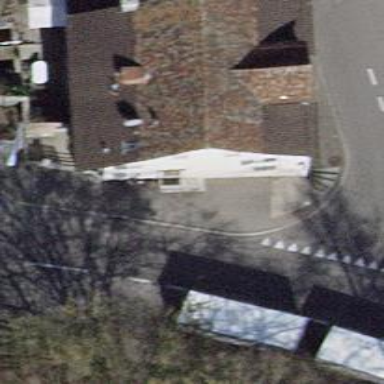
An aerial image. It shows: Restaurant.